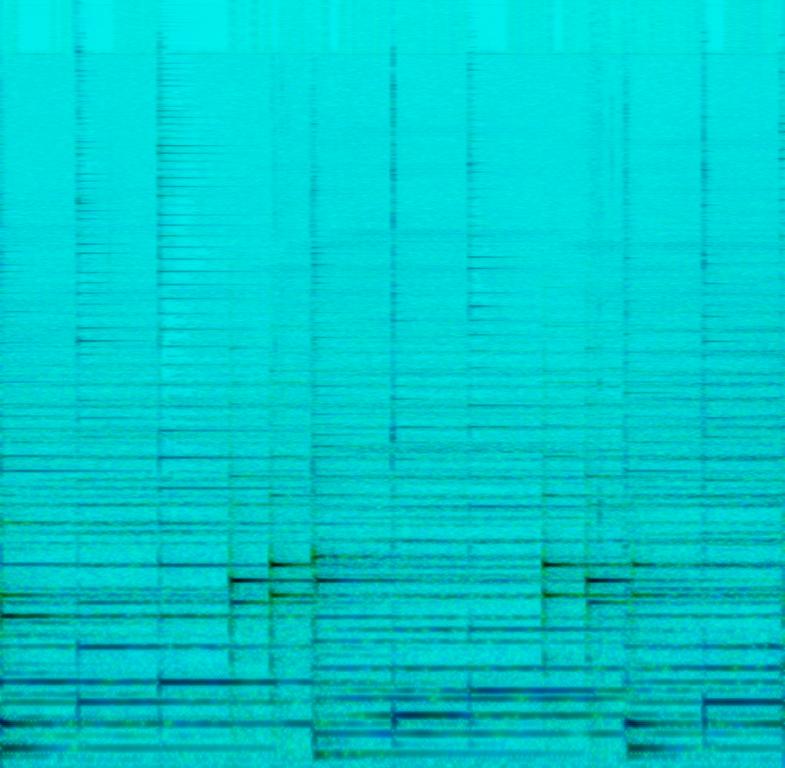
The low quality recording features a mellow piano melody, slowly arpeggiated acoustic guitar melody and sustained soft strings melody. It sounds sad and emotional.